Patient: sex F, age 63
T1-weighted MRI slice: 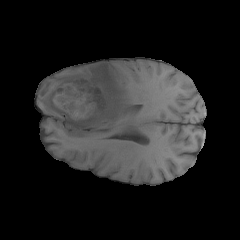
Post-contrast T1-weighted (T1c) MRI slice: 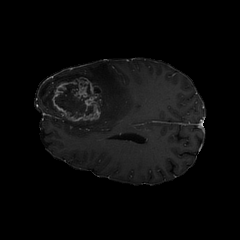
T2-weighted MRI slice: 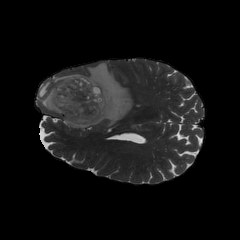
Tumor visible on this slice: yes
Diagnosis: Glioblastoma, IDH-wildtype
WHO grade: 4